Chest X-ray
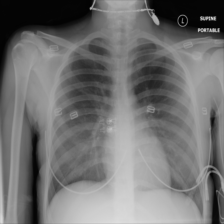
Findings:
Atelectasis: negative
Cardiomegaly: negative
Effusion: negative
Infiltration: positive
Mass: negative
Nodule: negative
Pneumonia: negative
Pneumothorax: negative
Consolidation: negative
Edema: negative
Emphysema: negative
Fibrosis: negative
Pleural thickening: negative
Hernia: negative